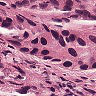
Metastatic tissue present: yes